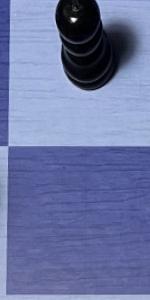
Label: Empty